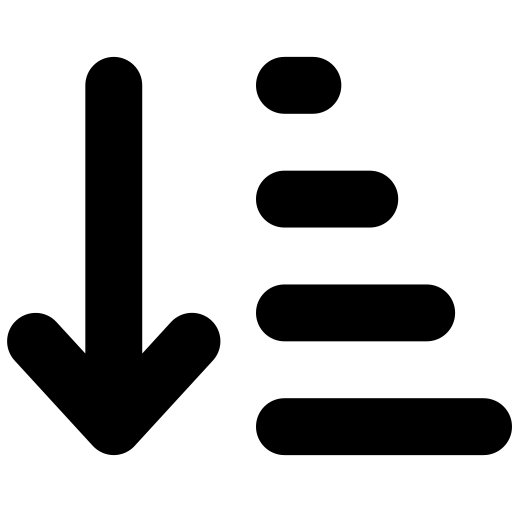
Tags: icon, FontAwesome, fa-icon, solid, arrow, down, short, wide